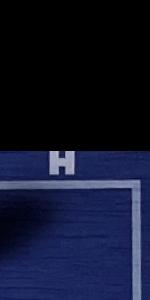
Label: Empty